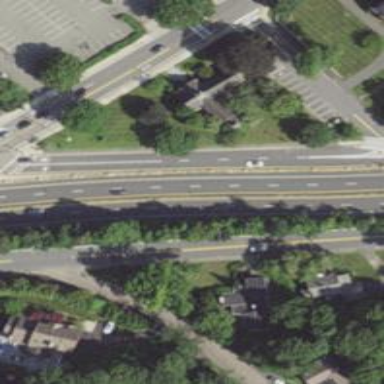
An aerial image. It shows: Trunk link highway.